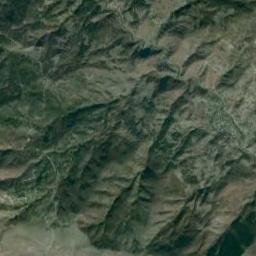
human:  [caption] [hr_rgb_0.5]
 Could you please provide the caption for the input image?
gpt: This mountain is completely covered by vegetation and there is a winding path in it .

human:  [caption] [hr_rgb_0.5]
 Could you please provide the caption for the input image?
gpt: The mountain is uneven and rough .

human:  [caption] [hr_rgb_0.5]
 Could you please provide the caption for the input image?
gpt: The mountain is full of bare land with some green plants .

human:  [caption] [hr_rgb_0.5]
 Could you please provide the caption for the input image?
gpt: The folded mountain consists of a number of ridges and valleys of different sizes and is covered with some vegetation .

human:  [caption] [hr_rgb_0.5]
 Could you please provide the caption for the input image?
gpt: There are many ridges on the mountain .